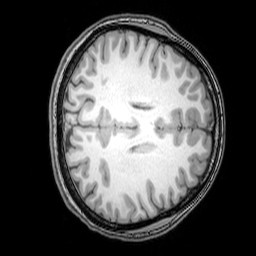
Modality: T1w
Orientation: axial
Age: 24
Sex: female
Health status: healthy
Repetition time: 0.081 s
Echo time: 0.037 s